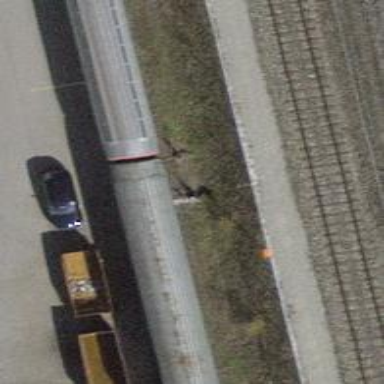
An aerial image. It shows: Railway switch.